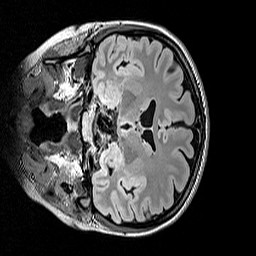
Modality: FLAIR
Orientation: coronal
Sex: female
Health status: ill
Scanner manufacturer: siemens
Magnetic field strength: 3 T
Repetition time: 5 s
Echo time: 0.388 s